Question: What is the best way to programmatically disconnect and reconnect displays programmatically?
Kill the video output (black screen with no backlight) on a display and later turn it back on. Imagine unplugging the video cord from the monitor, then plugging it back in.
'''
// Get the monitor to disable
uint iDevNum = 0;
DISPLAY_DEVICE displayDevice = new DISPLAY_DEVICE();
displayDevice.cb = Marshal.SizeOf(displayDevice);
EnumDisplayDevices(null, iDevNum, ref displayDevice, 0))
DEVMODE devMode = new DEVMODE();
EnumDisplaySettings(displayDevice.DeviceName, 0, ref devMode);
//
// Do something here to disable this display device!
//
// Save the display settings
ChangeDisplaySettingsEx(displayDevice.DeviceName, ref devMode,
IntPtr.Zero, ChangeDisplaySettingsFlags.CDS_NONE, IntPtr.Zero);
'''
I can interact with each display, but I can't figure out how to disconnect one.
It is similar to "Disconnect this display" in the Screen Resolution properties in Windows 7:

- -
1. SO: Enabling a Second Monitor
2. How to Turn Off a Monitor
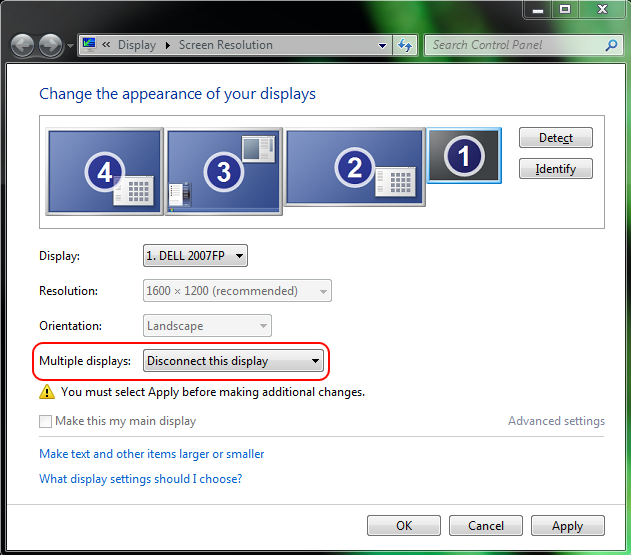
Answer: Get from here:
<URL>
Extend to :
'''
using MultiMonitorHelper.DisplayModels.Win7.Enum;
using MultiMonitorHelper.DisplayModels.Win7.Struct;
/// <summary>
/// Disconnect a display.
/// </summary>
public void DisconnectDisplay(int displayNumber)
{
// Get the necessary display information
int numPathArrayElements = -1;
int numModeInfoArrayElements = -1;
StatusCode error = CCDWrapper.GetDisplayConfigBufferSizes(
QueryDisplayFlags.OnlyActivePaths,
out numPathArrayElements,
out numModeInfoArrayElements);
DisplayConfigPathInfo[] pathInfoArray = new DisplayConfigPathInfo[numPathArrayElements];
DisplayConfigModeInfo[] modeInfoArray = new DisplayConfigModeInfo[numModeInfoArrayElements];
error = CCDWrapper.QueryDisplayConfig(
QueryDisplayFlags.OnlyActivePaths,
ref numPathArrayElements,
pathInfoArray,
ref numModeInfoArrayElements,
modeInfoArray,
IntPtr.Zero);
if (error != StatusCode.Success)
{
// QueryDisplayConfig failed
}
// Check the index
if (pathInfoArray[displayNumber].sourceInfo.modeInfoIdx < modeInfoArray.Length)
{
// Disable and reset the display configuration
pathInfoArray[displayNumber].flags = DisplayConfigFlags.Zero;
error = CCDWrapper.SetDisplayConfig(
pathInfoArray.Length,
pathInfoArray,
modeInfoArray.Length,
modeInfoArray,
(SdcFlags.Apply | SdcFlags.AllowChanges | SdcFlags.UseSuppliedDisplayConfig));
if (error != StatusCode.Success)
{
// SetDisplayConfig failed
}
}
}
'''
Extend to using an answer from <URL>:
'''
using System.Diagnostics;
/// <summary>
/// Reconnect all displays.
/// </summary>
public void ReconnectDisplays()
{
DisplayChanger.Start();
}
private static Process DisplayChanger = new Process
{
StartInfo =
{
CreateNoWindow = true,
WindowStyle = ProcessWindowStyle.Hidden,
FileName = "DisplaySwitch.exe",
Arguments = "/extend"
}
};
'''
Update the methods in .
Implement the methods:
'''
IDisplayModel displayModel = DisplayFactory.GetDisplayModel();
List<IDisplay> displayList = displayModel.GetActiveDisplays().ToList();
displayList[0].DisconnectDisplay(0);
displayList[0].ReconnectDisplays();
'''